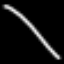
Label: line